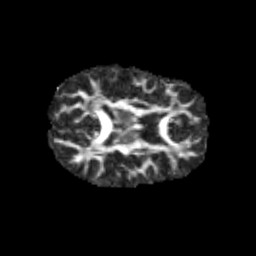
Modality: FA
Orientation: axial
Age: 10
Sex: female
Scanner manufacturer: siemens
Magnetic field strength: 3 T
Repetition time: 3.8 s
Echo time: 0.07 s